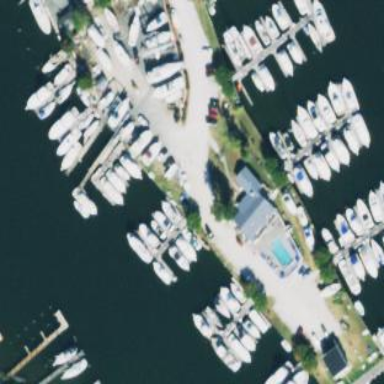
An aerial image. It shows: Marina with sanitary dump station available.